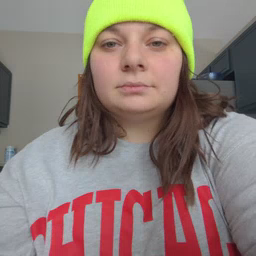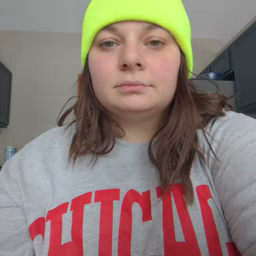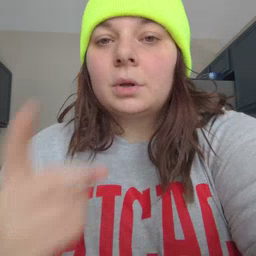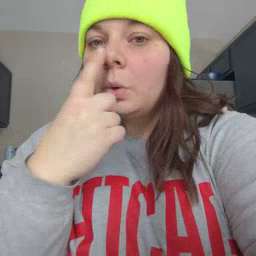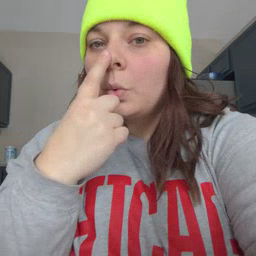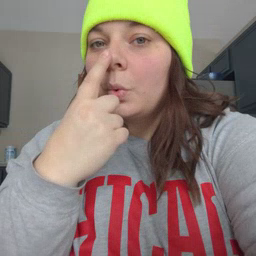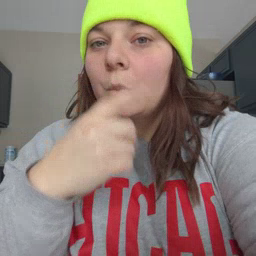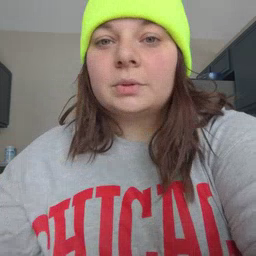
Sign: nose